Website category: sports
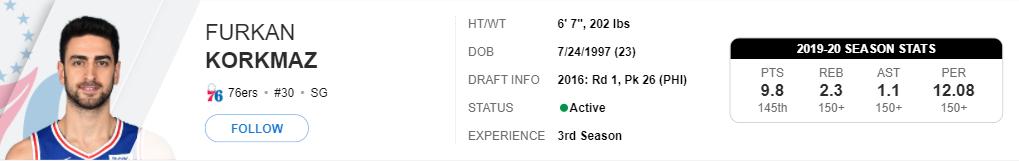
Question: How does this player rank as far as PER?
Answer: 150+

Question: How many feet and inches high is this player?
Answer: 6' 7"

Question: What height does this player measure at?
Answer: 6' 7"

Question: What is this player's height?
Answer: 6' 7"

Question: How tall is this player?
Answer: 6' 7"

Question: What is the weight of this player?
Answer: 202 lbs

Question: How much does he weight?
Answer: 202 lbs

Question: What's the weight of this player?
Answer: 202 lbs

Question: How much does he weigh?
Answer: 202 lbs

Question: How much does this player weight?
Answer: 202 lbs